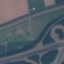
Land use / land cover class: Highway